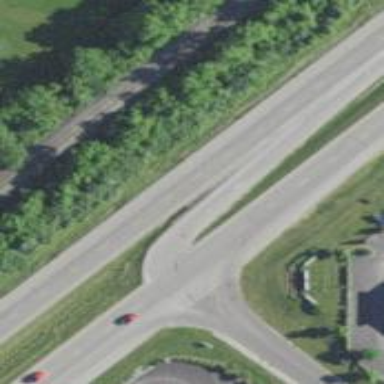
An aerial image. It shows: Trunk link highway.